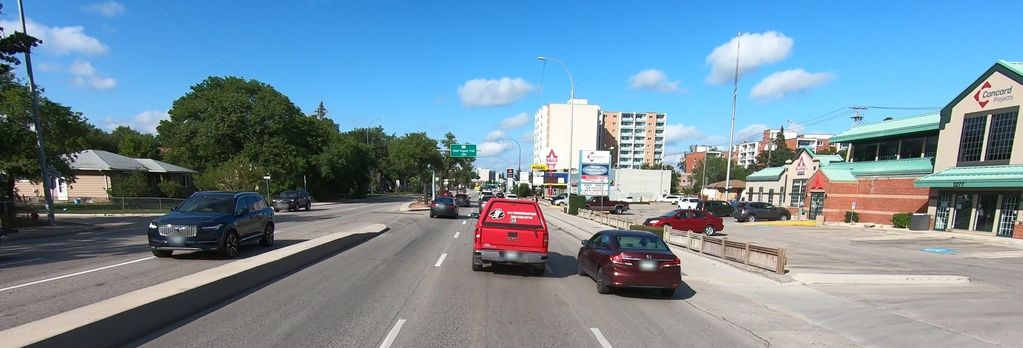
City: winnipeg